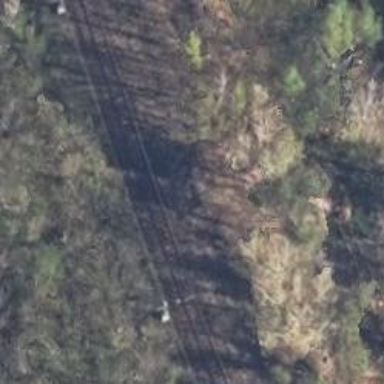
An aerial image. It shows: Railway track with contact lines for electrification.